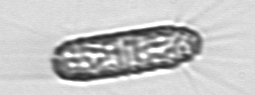
Label: Corethron_hystrix